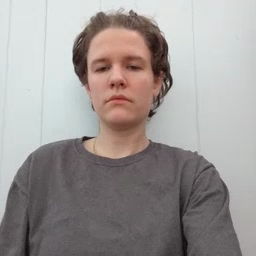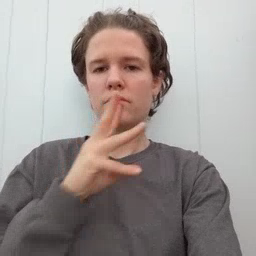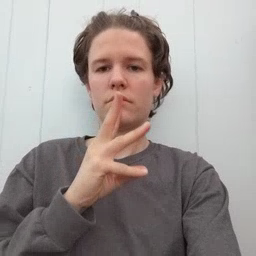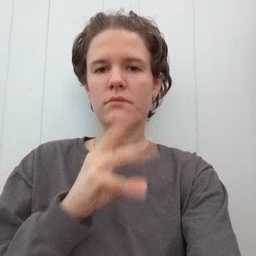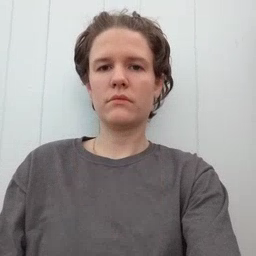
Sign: water